Question: Solved.
I had a question before but it was very badly posted so here it goes again, according to better rules.
I want to create some style of a graph such as this image:
.
It's based on a physics law, <URL>. Then all I need to do is, in the interface class, add the lines to the array in that class as so:
'''
LinesArray.addLine(150 , 25 , 150 , 275);
'''
And every time it adds a new one, it repaints as you can see in the code sample.
But the problem is that I have no idea how to make this interactive. I wanted to make it interactive, as in that you could actually move those lines and at the same time you move the first line, the second would move accordingly to the Snell's Law formula, which is:
> n1 * sin( a1 ) = n2 * sin ( a2 )Considering that a1 is the first (left) angle, and a2 the second (right) angle in the first image posted.
A perfect example of what I'd hope to achieve is <URL>.
And if interactive movement is too hard (I'm on a 2 days schedule), <URL> is also a possibility.
Correct me if I'm wrong but for the second one, all that I'd need to do is calculate the mouse's coordinates and draw and calculate everything from there.
<URL> is my Snell class which contains the logic. Apologies for portuguese comments but it's fairly simple code which you don't really need comments to understand, plus I've separated it into readable methods.
So basically, my question is how do I make those lines interactive in the way I've described above.
Thanks!
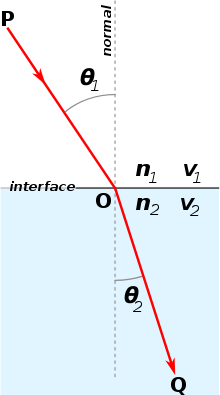
Answer: I am not a graphic expert, but I had similar work a long time ago. I had an object that I need to repaint. I created my own JPanel, which holds my objects that should be paint. Whenever something changed, I call repaint method on JPanel. It looked like this
<URL>.
'''
private LinkedList<ColoredArea> background = new LinkedList<ColoredArea>();
/**
* Vykresli vsechny polozky v senamu vykreslenych obrazcu
* @param g2d grafika k vykresleni
*/
public void paintShape(Graphics2D g2d) {
g2d.setRenderingHint(RenderingHints.KEY_ANTIALIASING,
RenderingHints.VALUE_ANTIALIAS_ON);
for (ColoredArea area : background) {
area.fill(g2d);
}
if (mouse != null && !block) {
g2d.setColor(mouse_color);
g2d.draw(mouse);
}
if (point!=null){
SetPointsDialog.paintPoints(point, maxPoint, parent.getChildsSize(), g2d);
}
}
@Override
public void paint(Graphics g) {
paintShape((Graphics2D) g);
}
@Override
protected void paintComponent(Graphics g) {
paintShape((Graphics2D) g);
}
'''
Everything I need to paint was stored in background variable. When something I LinkedList changed, I invoke repaint () method on the window.
I have a full source code store here: <URL> but it was my long term project, so it is a little bit big.